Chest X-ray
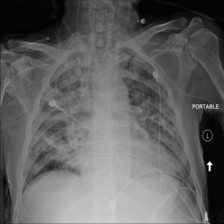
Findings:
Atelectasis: negative
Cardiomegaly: negative
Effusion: negative
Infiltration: positive
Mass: negative
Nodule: negative
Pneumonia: negative
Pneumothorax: negative
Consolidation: negative
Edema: negative
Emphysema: negative
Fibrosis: negative
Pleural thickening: negative
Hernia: negative